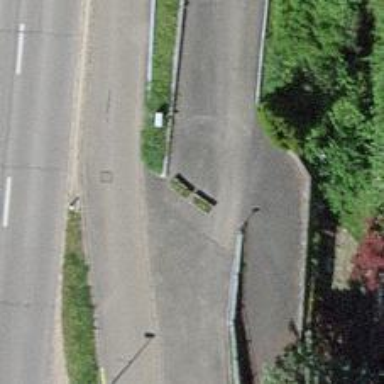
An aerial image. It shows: Block barrier.